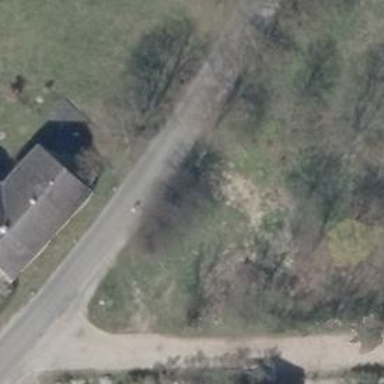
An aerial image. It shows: Secondary road.